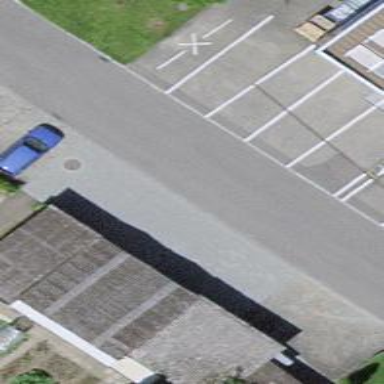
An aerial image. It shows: Garage building.